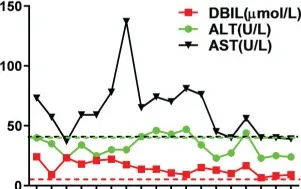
Changes in important indicators during the course of the disease. (C) Changes in levels of liver function during treatment, the dotted lines indicated normal level.
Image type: pathology (immunostaining)